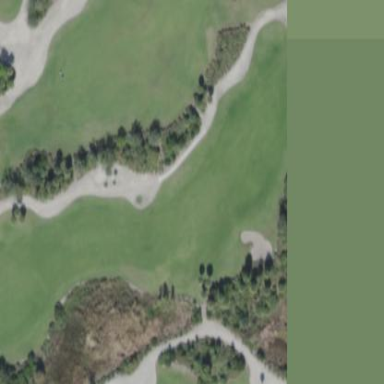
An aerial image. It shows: Golf bunker filled with sandy terrain.